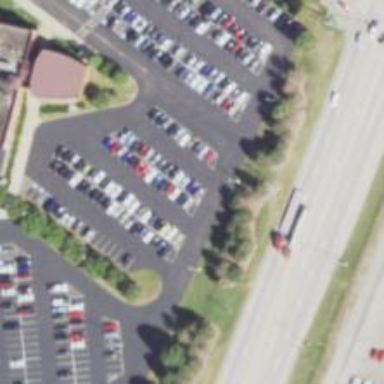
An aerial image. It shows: Parking area.